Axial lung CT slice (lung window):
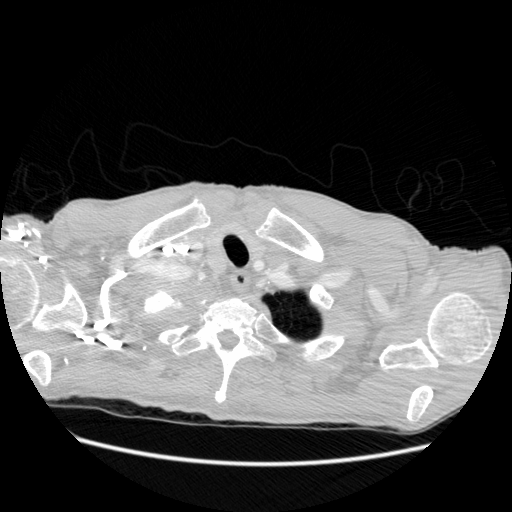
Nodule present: no